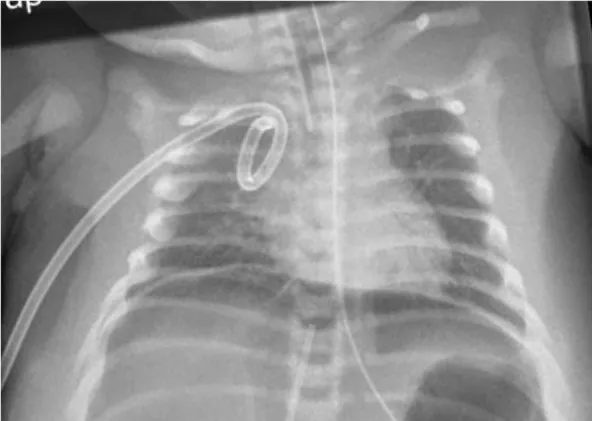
Chest X-ray depicting free abdominal air due to gastric perforation.
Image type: radiology (x_ray)